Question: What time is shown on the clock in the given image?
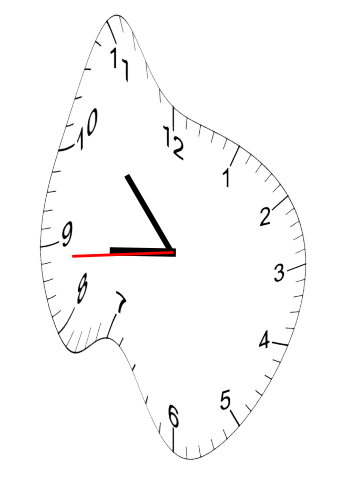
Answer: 08:52:44